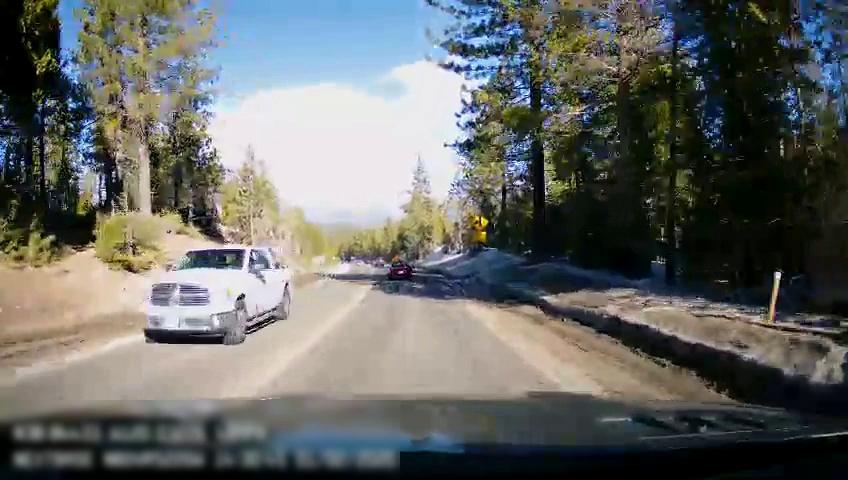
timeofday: Day
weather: Sunny
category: Drivable Space
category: Vehicles | Car
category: Vehicles | Truck
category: Lanes | Opposite Lane
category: Lanes | Current Lane
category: Lanes | Opposite Lane
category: Traffic | Signs
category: Traffic | Signs